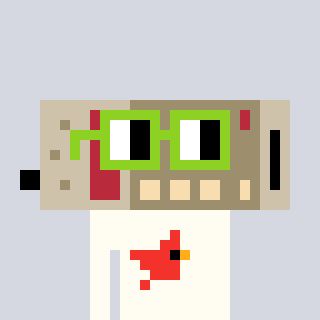
a pixel art character with square light green glasses, a cordless phone-shaped head and a grayscale-colored body on a cool background